Field crop: maize
Growth stage: 2
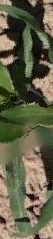
Species: maize